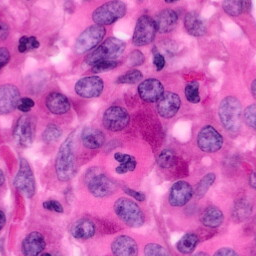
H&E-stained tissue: Pancreatic